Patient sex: M
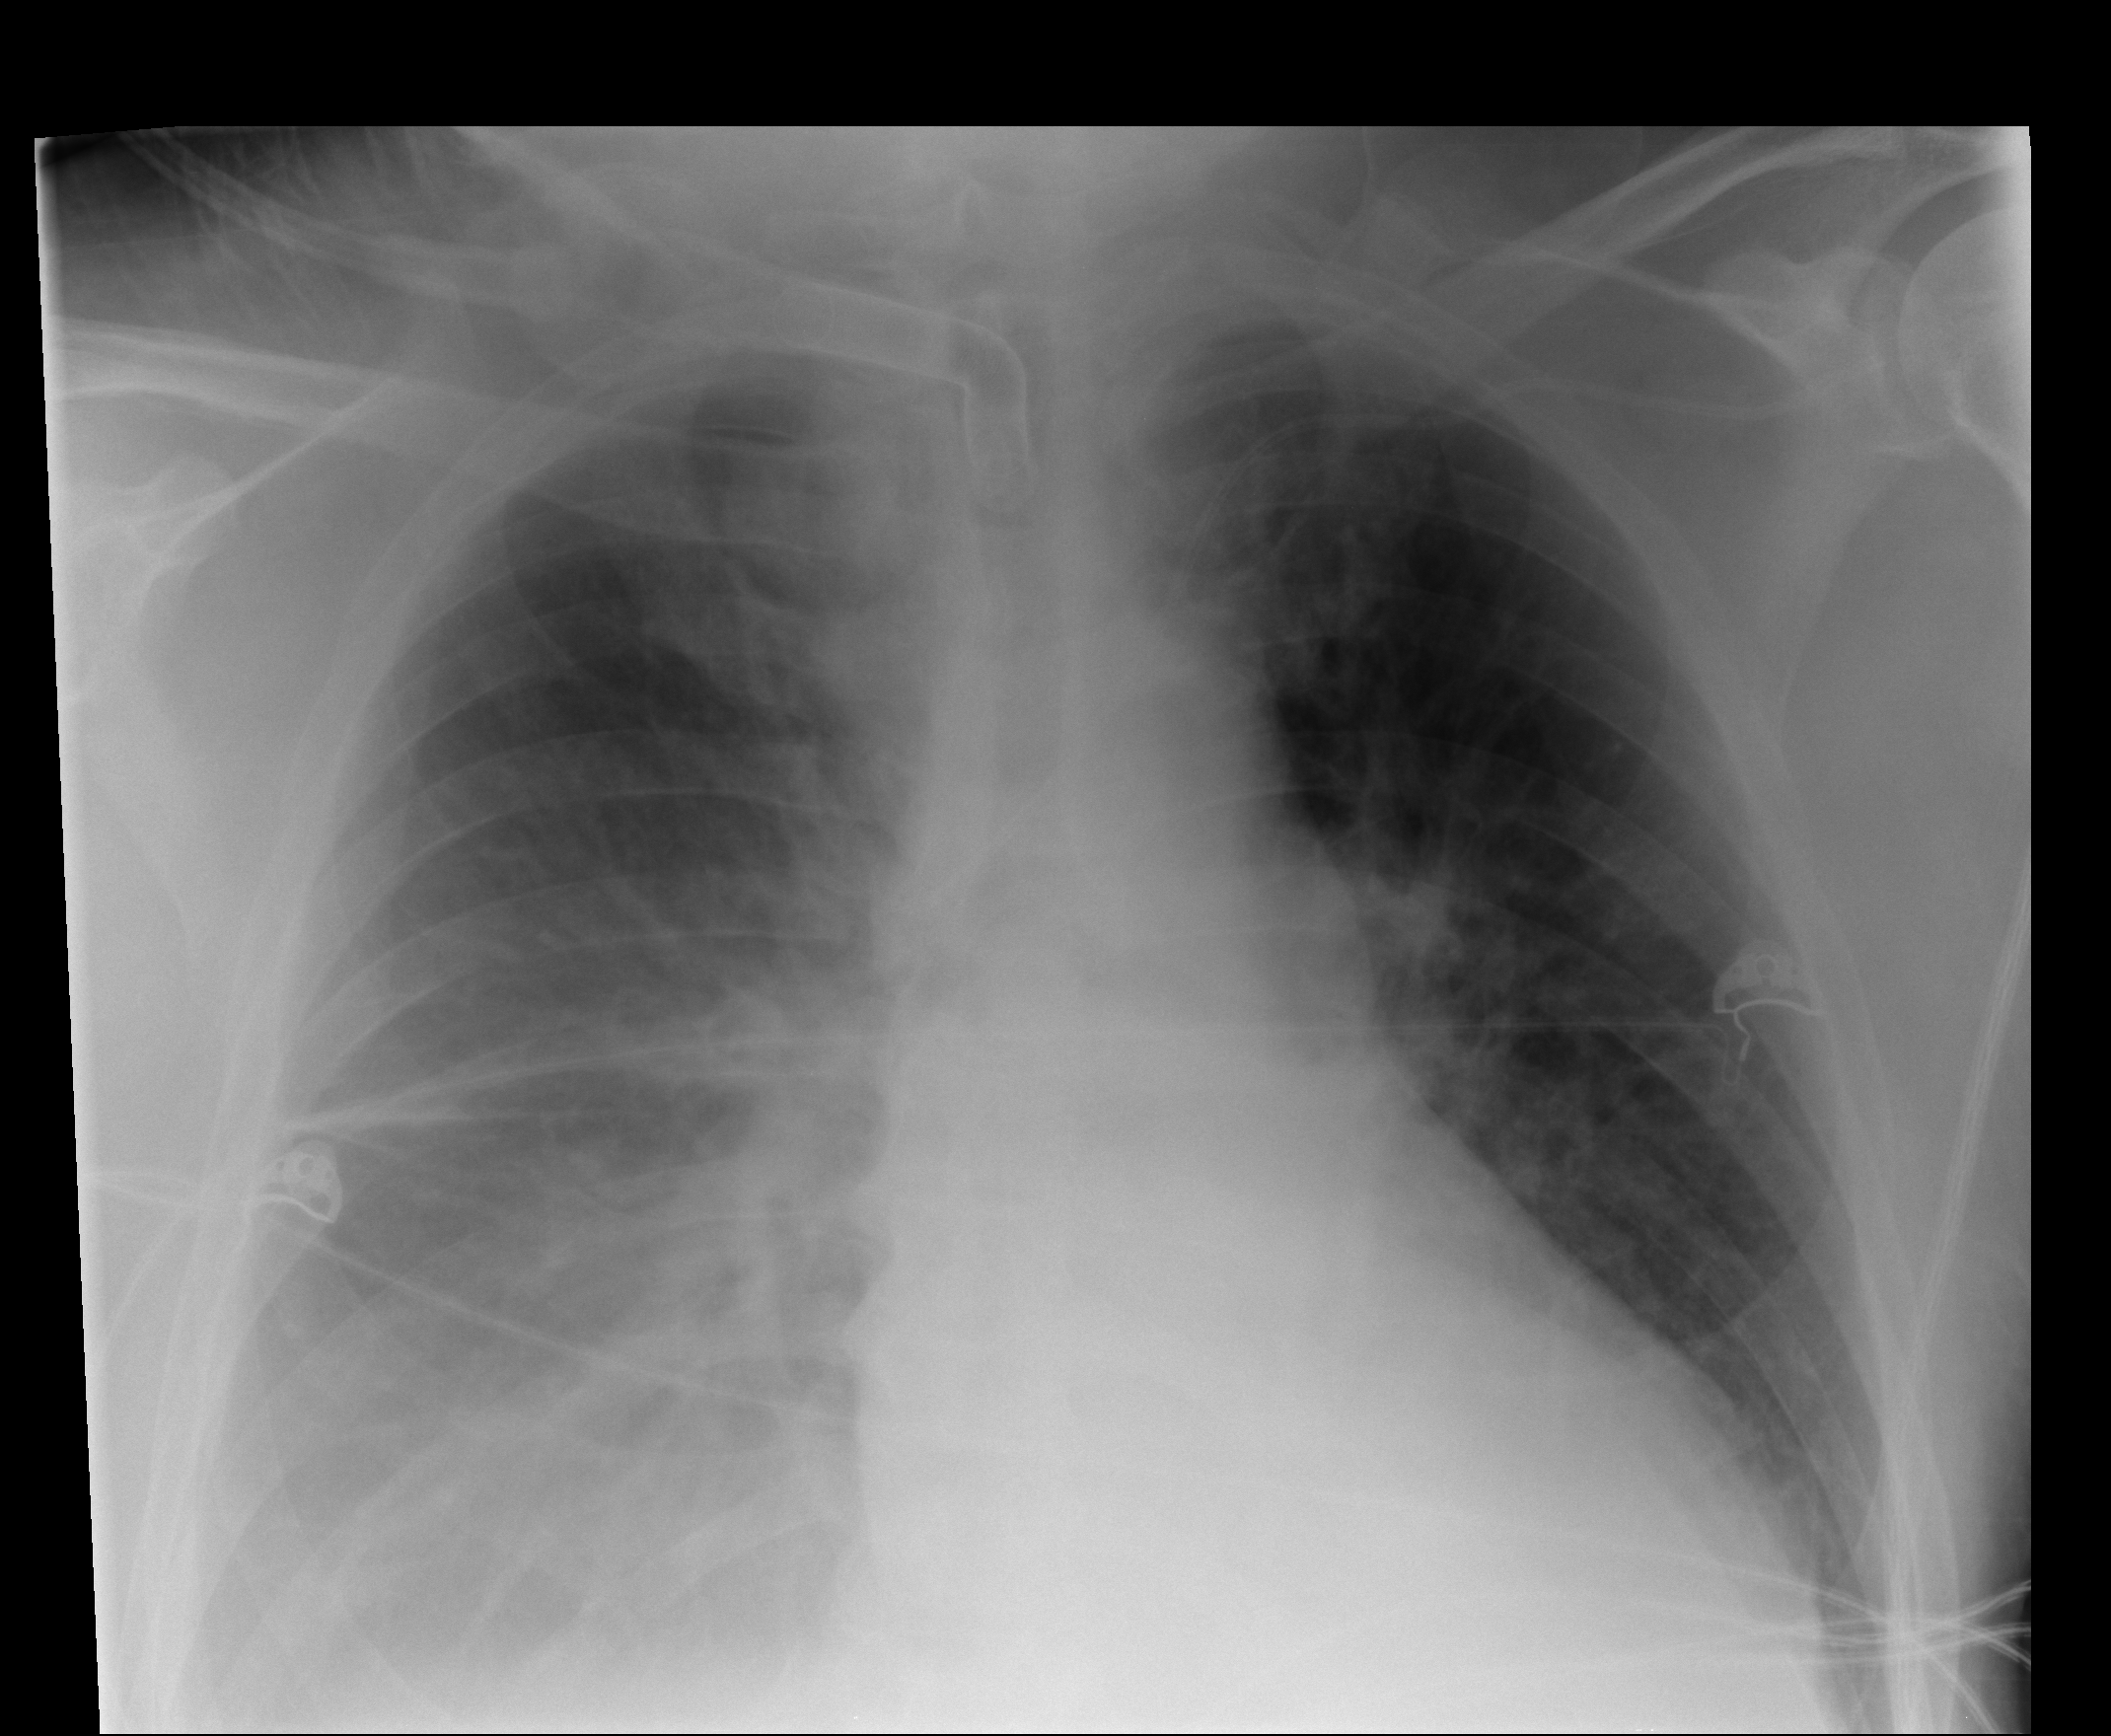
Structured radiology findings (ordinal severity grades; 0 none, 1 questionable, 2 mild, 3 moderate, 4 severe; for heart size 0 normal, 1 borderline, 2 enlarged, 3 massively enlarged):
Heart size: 2
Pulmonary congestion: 2
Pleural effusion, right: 2
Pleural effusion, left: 0
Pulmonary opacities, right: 0
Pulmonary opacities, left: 0
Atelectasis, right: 0
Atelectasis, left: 0